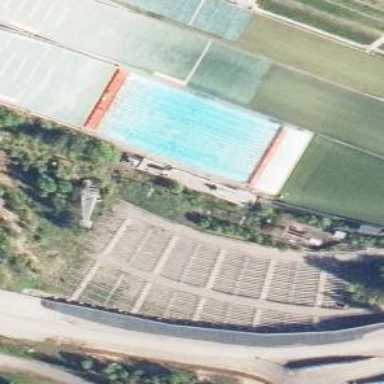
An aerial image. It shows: Swimming pool area designated for leisure and sports activities.